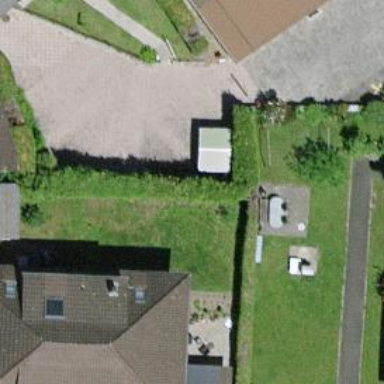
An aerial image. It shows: Hedge barrier.